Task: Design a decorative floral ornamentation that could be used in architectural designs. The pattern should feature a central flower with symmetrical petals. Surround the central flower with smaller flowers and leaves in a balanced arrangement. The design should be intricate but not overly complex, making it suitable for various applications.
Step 229:
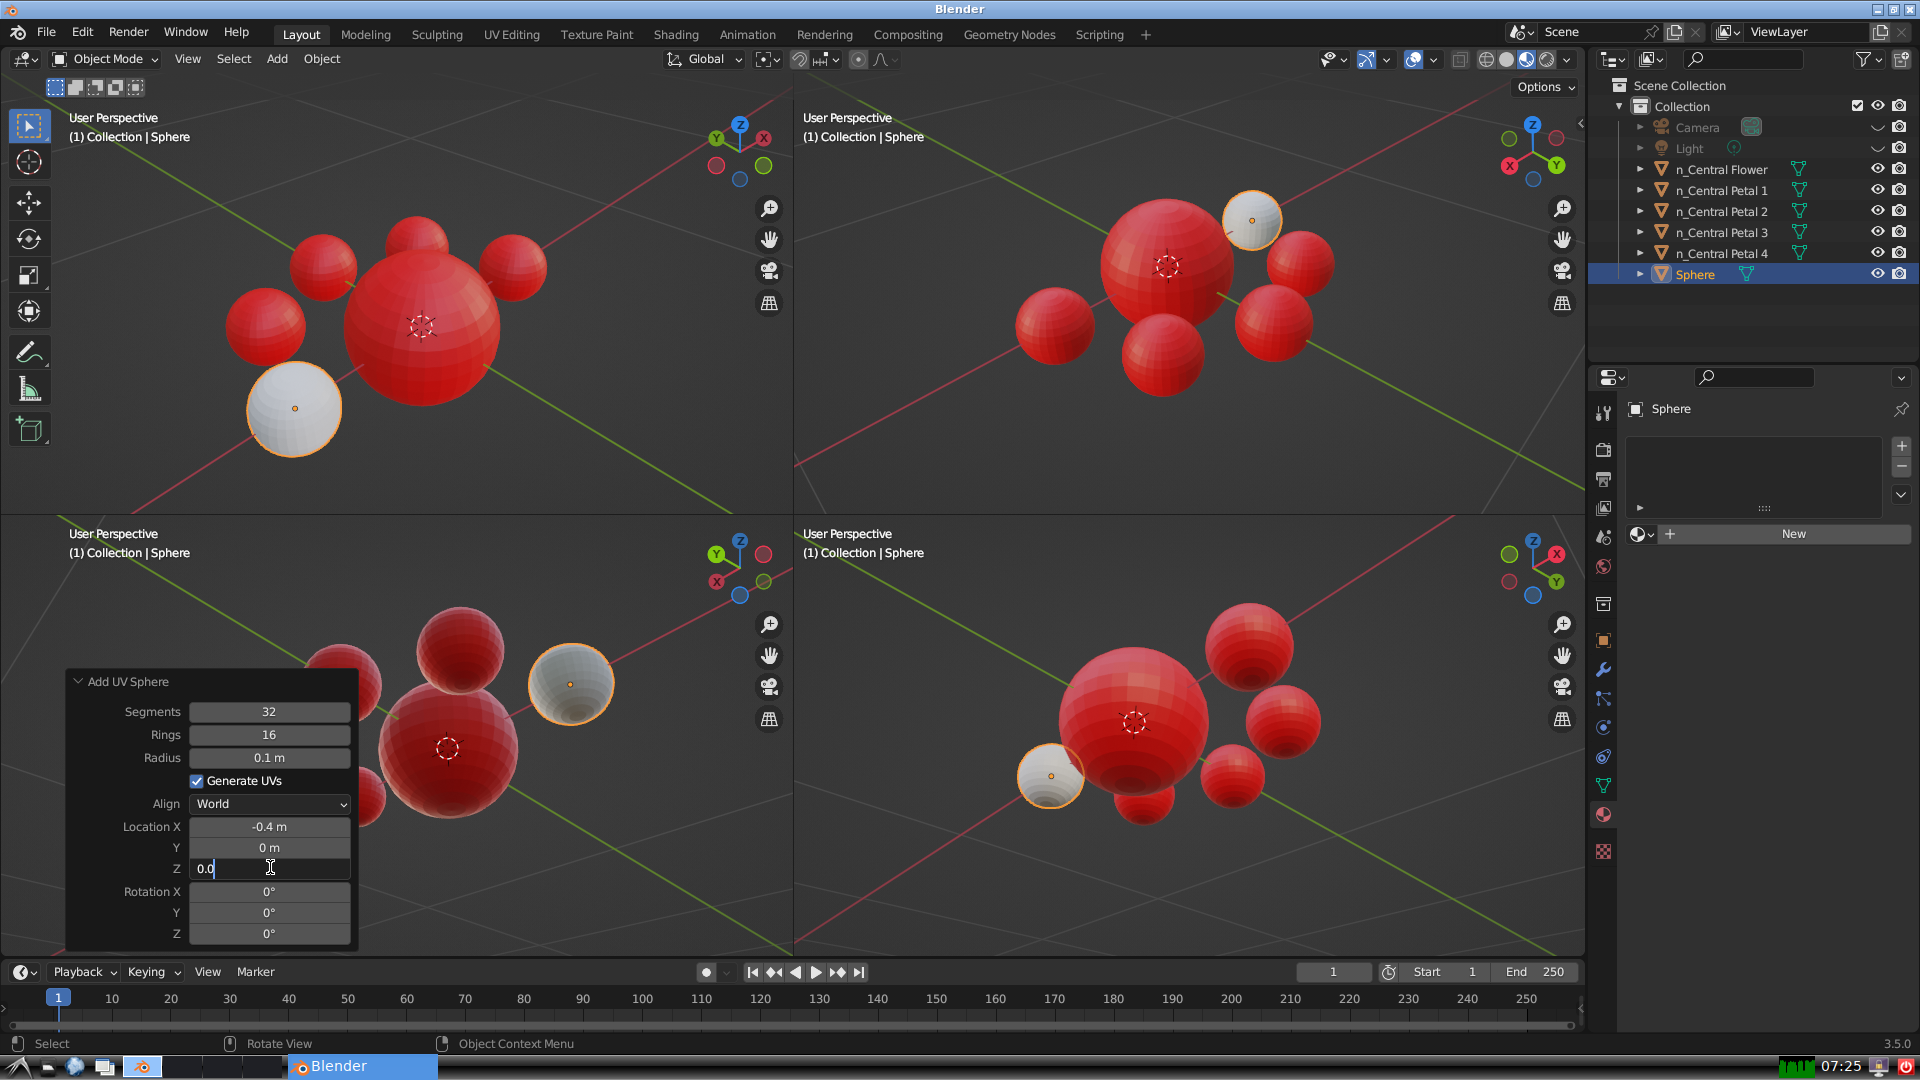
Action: {"key_press": ['Return']}